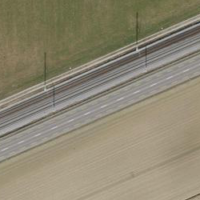
EUNIS habitat code: 52
Species observed at this site:
Milvus milvus